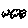
Label: cloud